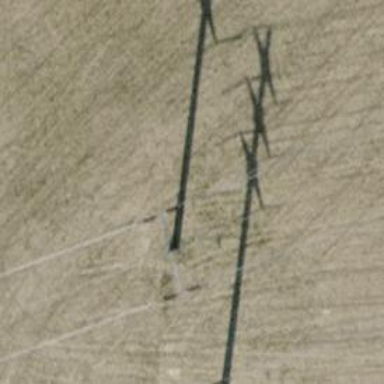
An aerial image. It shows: Three power lines with cables.